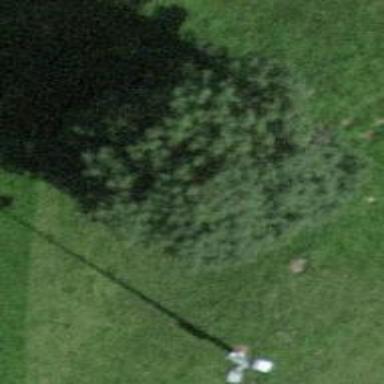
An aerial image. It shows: Broadleaved tree with lush leaves.